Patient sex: F
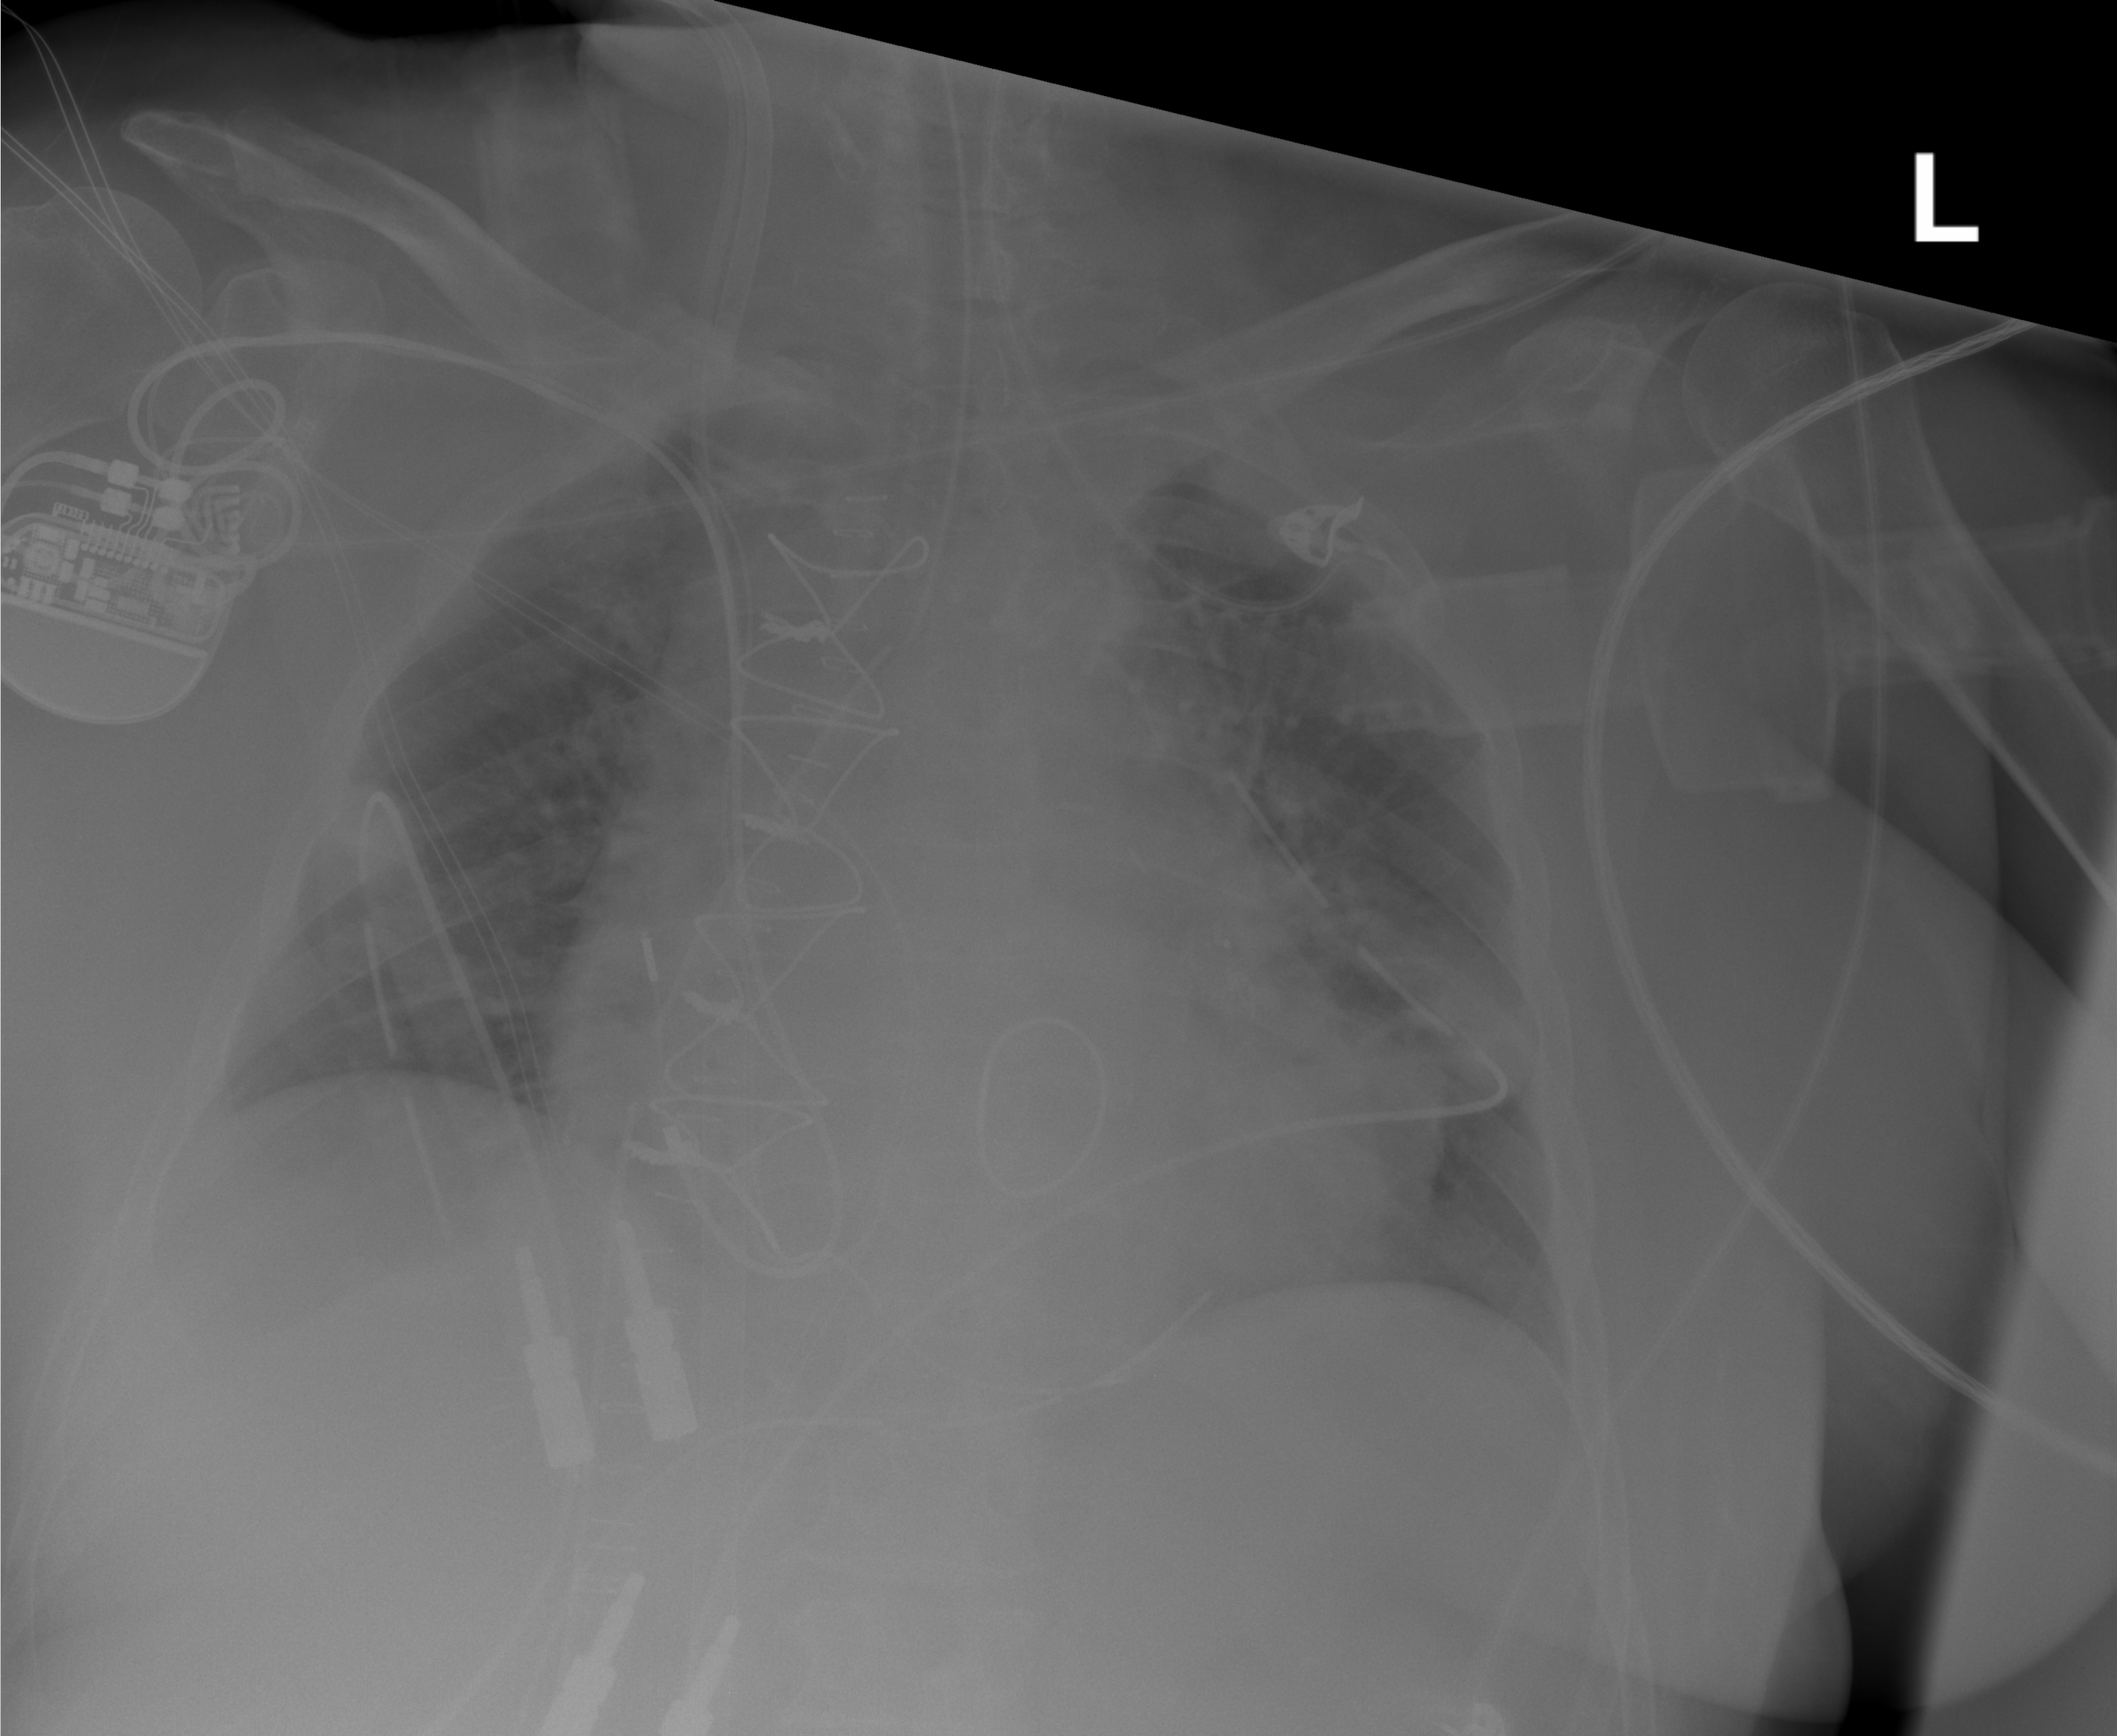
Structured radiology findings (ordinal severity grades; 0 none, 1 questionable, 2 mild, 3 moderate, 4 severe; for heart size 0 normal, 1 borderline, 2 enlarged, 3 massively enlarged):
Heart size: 2
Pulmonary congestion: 2
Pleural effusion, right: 0
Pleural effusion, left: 0
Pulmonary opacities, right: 0
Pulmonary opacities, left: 0
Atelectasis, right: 0
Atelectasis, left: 2